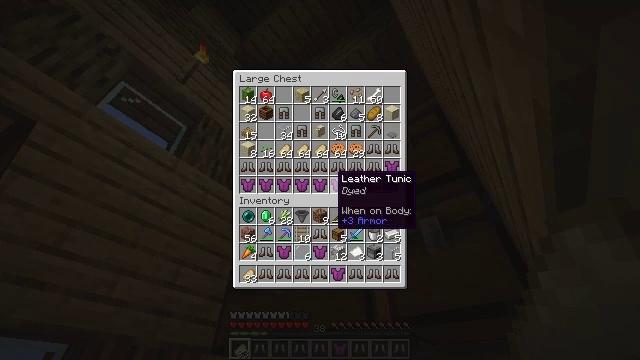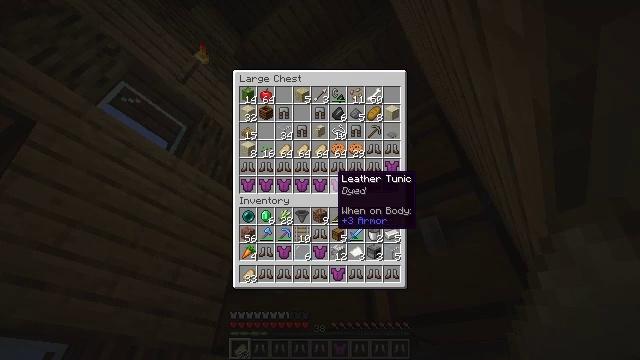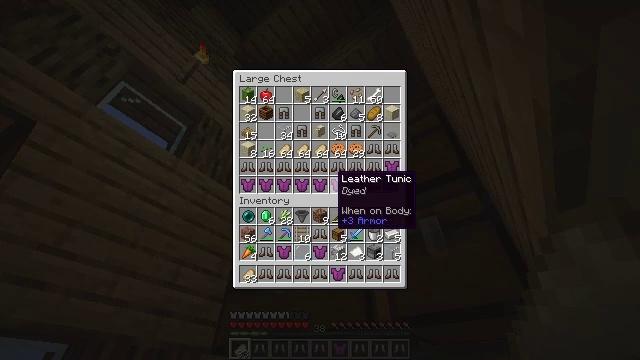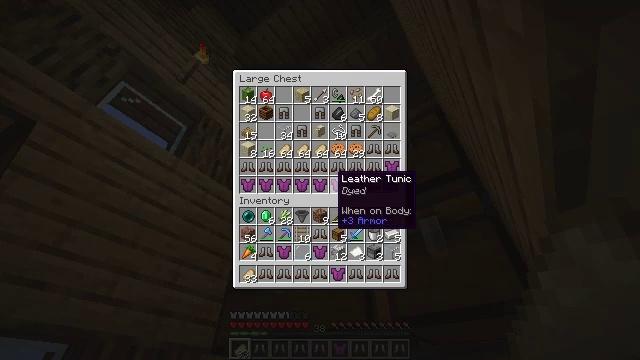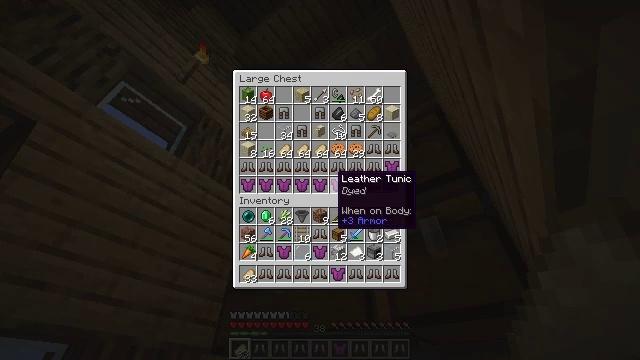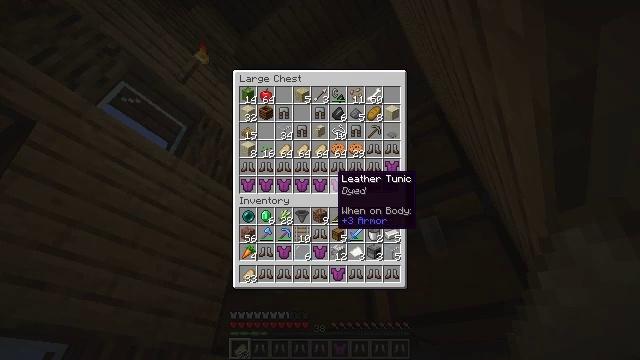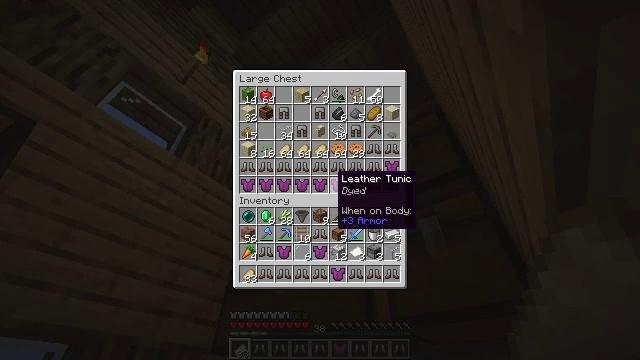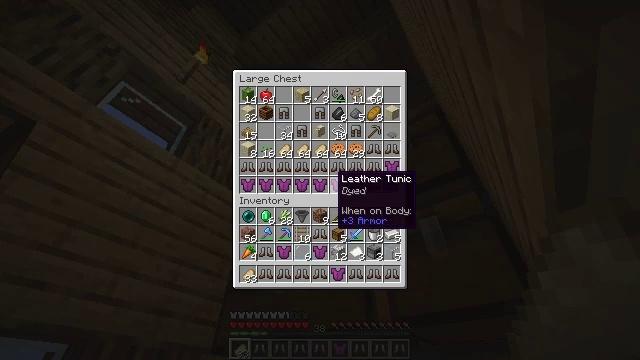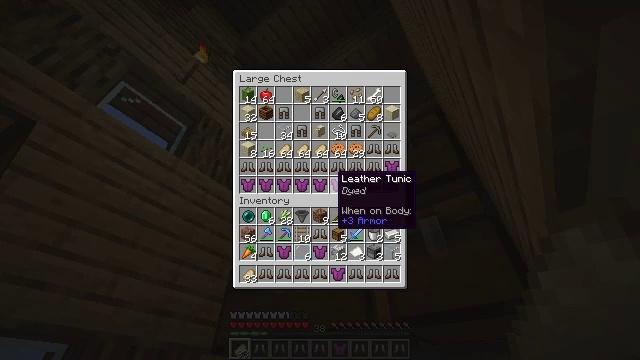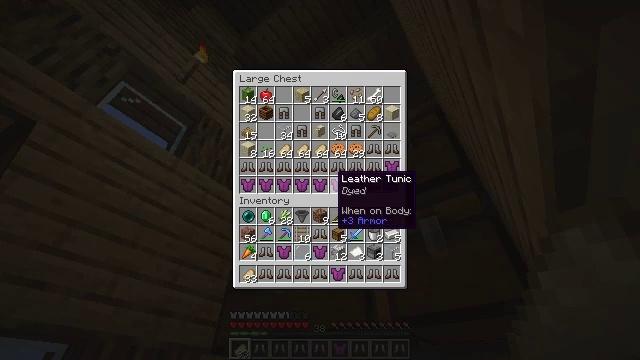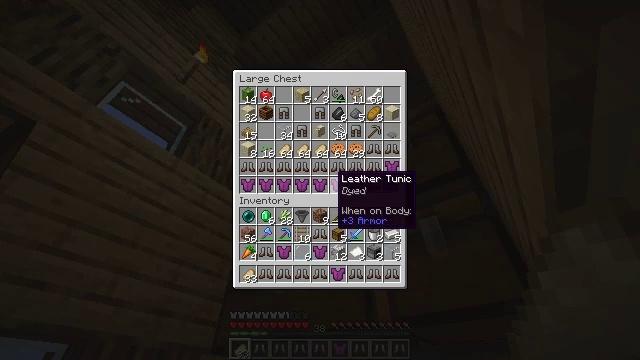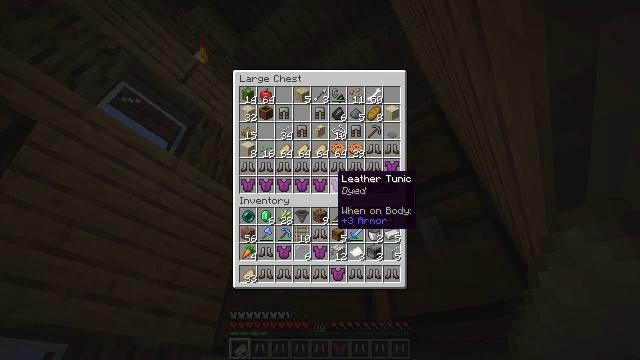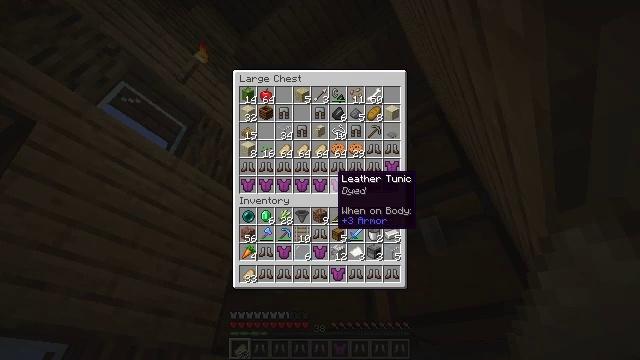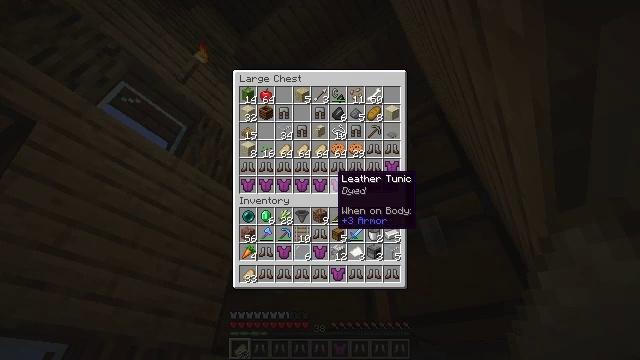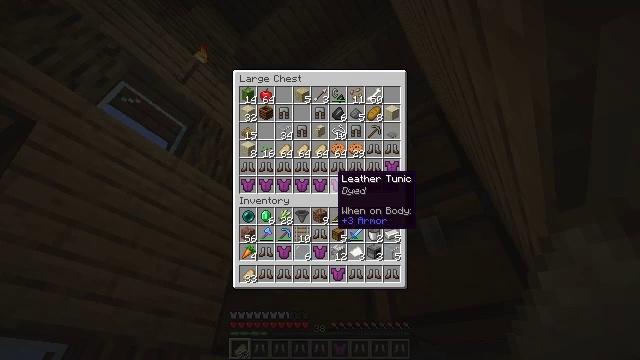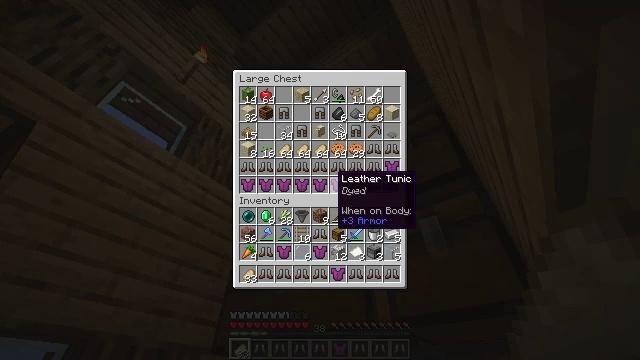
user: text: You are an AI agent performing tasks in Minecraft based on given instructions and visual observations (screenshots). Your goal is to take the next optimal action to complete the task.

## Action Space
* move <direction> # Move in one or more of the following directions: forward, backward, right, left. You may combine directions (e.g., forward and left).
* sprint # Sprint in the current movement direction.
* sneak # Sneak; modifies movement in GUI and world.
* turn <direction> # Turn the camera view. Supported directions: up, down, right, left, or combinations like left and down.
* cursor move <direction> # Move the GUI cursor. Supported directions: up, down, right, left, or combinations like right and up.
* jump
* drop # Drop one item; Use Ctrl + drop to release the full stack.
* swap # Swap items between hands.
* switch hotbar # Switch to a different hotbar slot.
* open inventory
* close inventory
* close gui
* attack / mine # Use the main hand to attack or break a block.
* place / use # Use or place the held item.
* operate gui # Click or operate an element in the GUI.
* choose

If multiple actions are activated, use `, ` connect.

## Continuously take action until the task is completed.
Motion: motion action
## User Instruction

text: Drop a pair of leather boots.
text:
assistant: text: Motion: no_op
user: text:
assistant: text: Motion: no_op
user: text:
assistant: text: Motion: no_op
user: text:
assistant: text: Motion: no_op
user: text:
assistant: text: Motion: no_op
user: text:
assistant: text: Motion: no_op
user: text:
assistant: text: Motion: no_op
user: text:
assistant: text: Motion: no_op
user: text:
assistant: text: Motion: no_op
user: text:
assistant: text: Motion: no_op
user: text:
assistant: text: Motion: no_op
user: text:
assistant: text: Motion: no_op
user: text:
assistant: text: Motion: no_op
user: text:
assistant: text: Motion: no_op
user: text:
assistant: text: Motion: no_op
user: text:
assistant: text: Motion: no_op
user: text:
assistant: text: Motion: no_op
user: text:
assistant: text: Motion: no_op
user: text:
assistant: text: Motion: no_op
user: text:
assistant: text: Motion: no_op
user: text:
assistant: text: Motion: no_op
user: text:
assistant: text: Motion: no_op
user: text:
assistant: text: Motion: no_op
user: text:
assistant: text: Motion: no_op
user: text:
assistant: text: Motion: no_op
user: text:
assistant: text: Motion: no_op
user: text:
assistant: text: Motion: no_op
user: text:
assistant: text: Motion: no_op
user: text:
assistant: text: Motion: no_op
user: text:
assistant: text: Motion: no_op